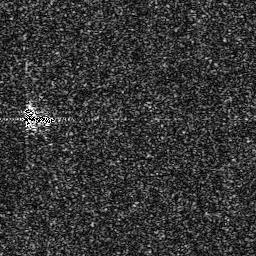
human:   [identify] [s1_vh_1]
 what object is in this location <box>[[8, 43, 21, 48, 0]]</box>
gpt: <ref>1 small ship at the left</ref>